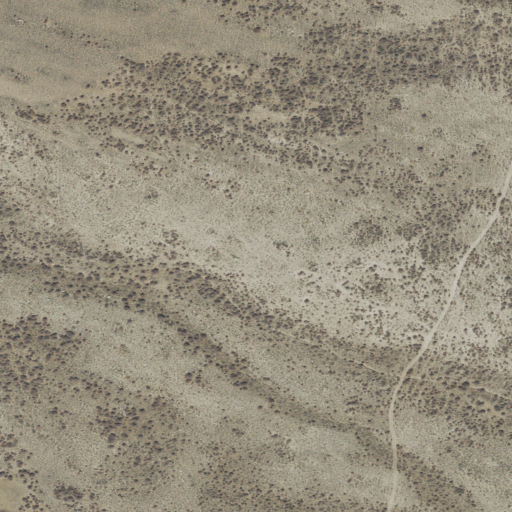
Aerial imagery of plain(s) in Utah named Rocky Meadows containing only shrub